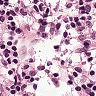
Metastatic tissue present: no